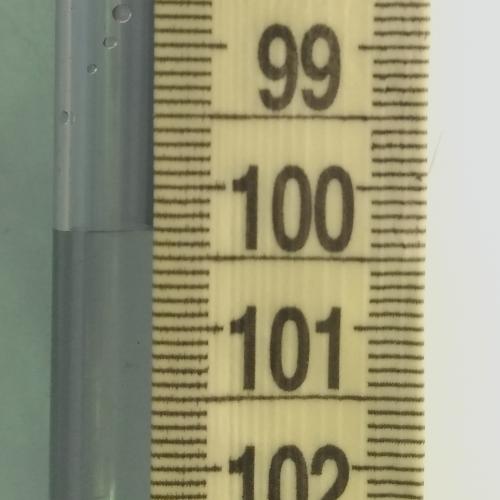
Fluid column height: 100.3 cm